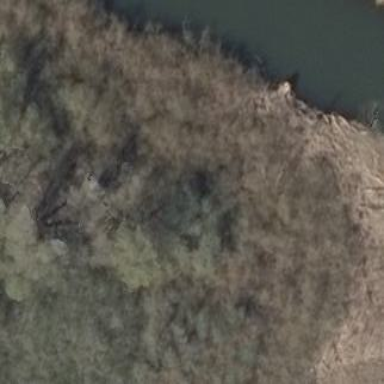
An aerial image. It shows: Swamp in wetland area.